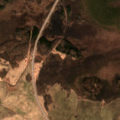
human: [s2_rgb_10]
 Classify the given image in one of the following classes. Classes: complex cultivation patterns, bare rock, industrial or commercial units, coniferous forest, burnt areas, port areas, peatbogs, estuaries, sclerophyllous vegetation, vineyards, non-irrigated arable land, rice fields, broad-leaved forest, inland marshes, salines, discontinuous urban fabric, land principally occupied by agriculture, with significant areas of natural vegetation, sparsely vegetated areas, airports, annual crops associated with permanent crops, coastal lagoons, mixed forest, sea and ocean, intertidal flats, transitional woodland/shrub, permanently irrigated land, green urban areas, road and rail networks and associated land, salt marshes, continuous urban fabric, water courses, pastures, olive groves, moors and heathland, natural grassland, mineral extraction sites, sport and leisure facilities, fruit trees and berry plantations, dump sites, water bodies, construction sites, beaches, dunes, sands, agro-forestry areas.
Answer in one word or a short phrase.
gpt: pastures, land principally occupied by agriculture, with significant areas of natural vegetation, broad-leaved forest, coniferous forest, transitional woodland/shrub, peatbogs